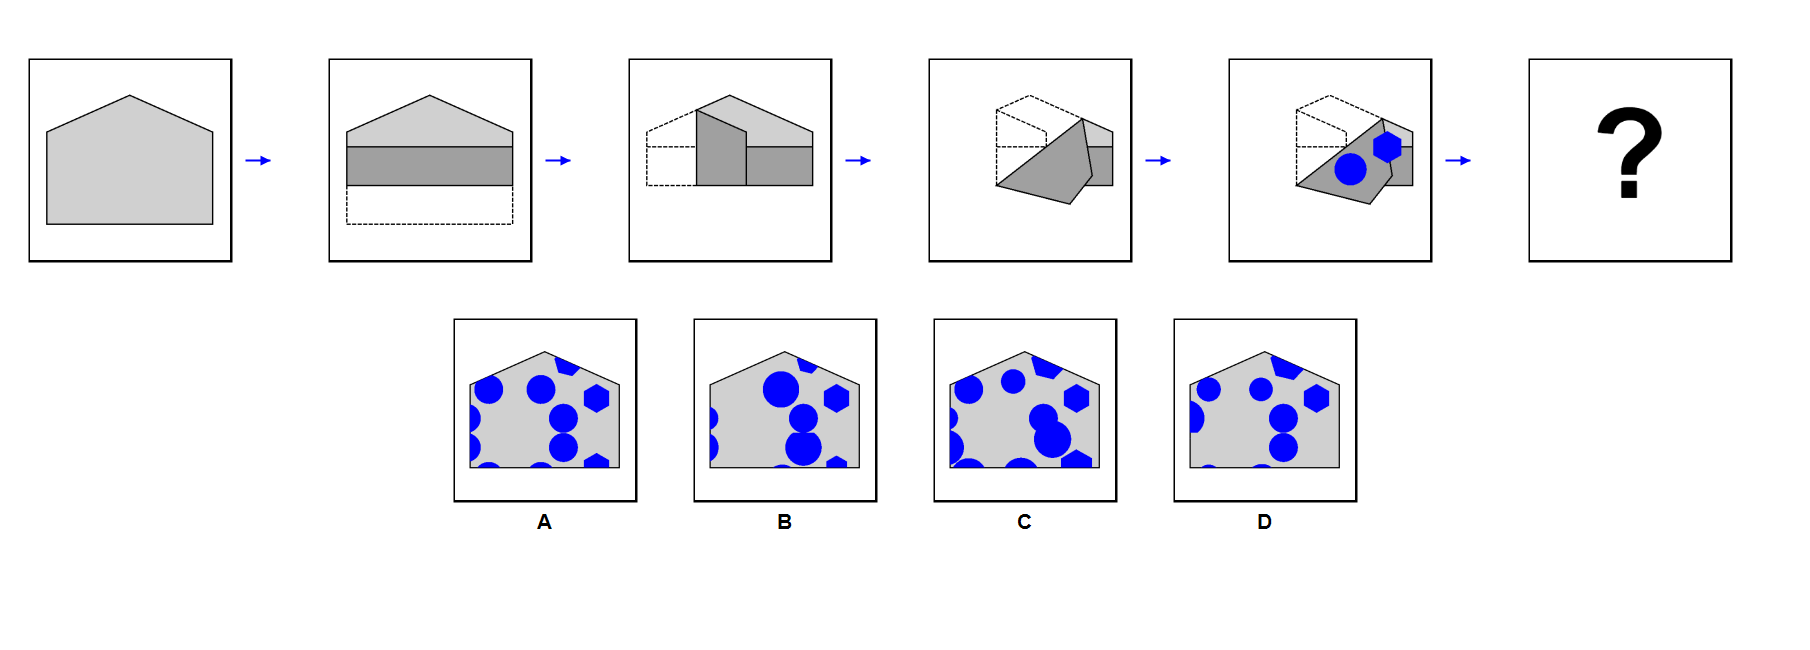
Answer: A